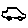
Label: car